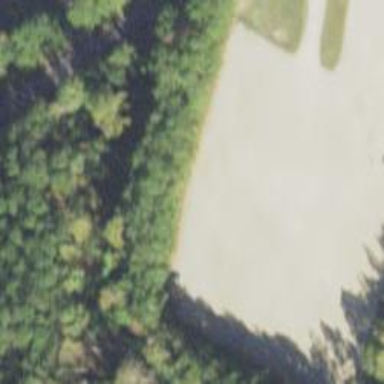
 perfect for leisurely sports activities."